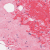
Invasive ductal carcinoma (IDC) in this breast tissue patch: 0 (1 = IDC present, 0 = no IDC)